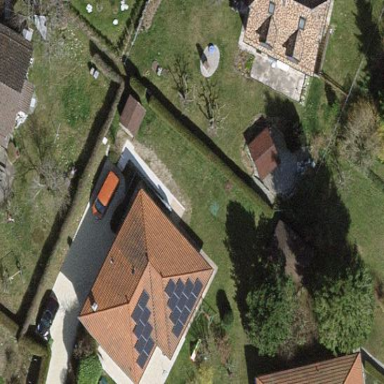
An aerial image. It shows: Simple house.